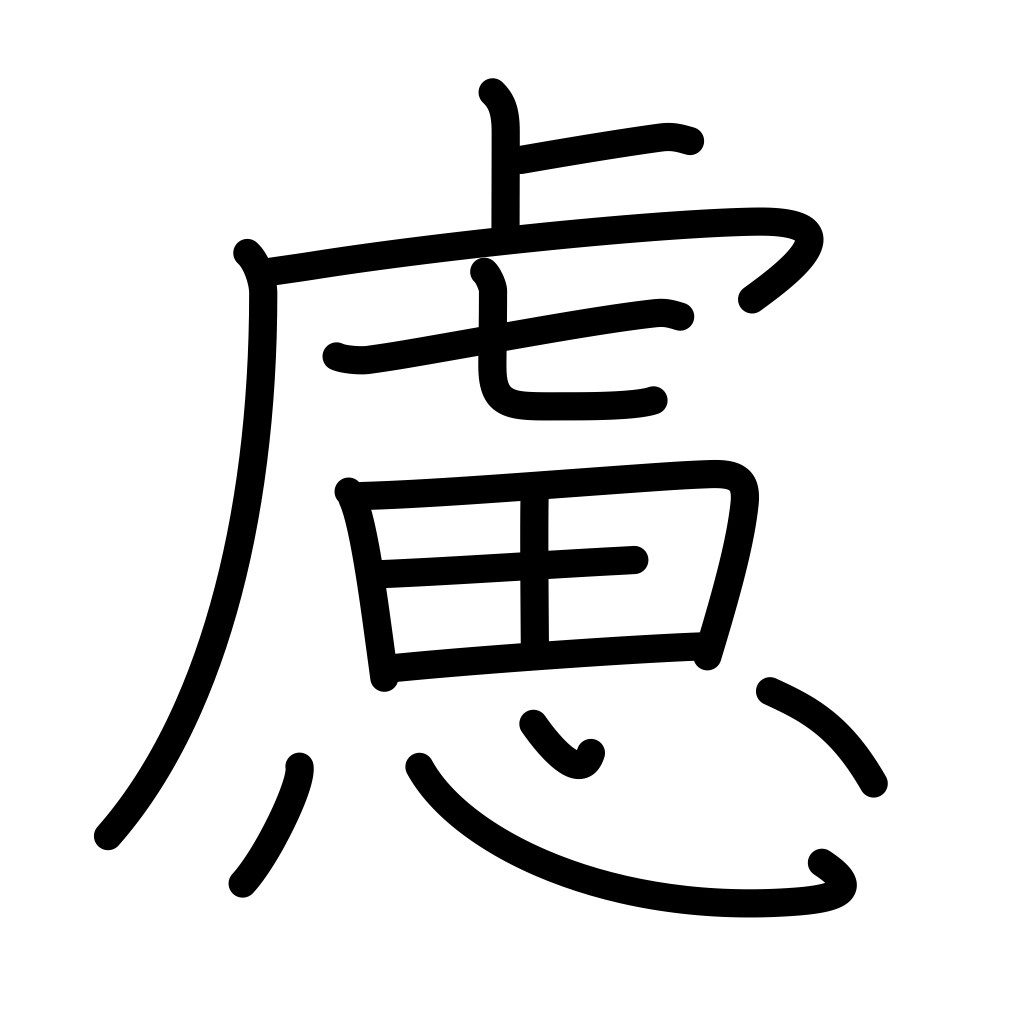
Meaning: prudence, thought, concern, consider, deliberate, fear